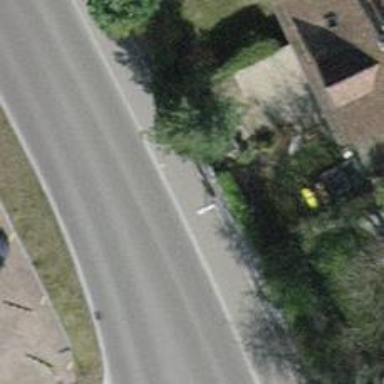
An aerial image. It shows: Bus stop with platform for public transport.